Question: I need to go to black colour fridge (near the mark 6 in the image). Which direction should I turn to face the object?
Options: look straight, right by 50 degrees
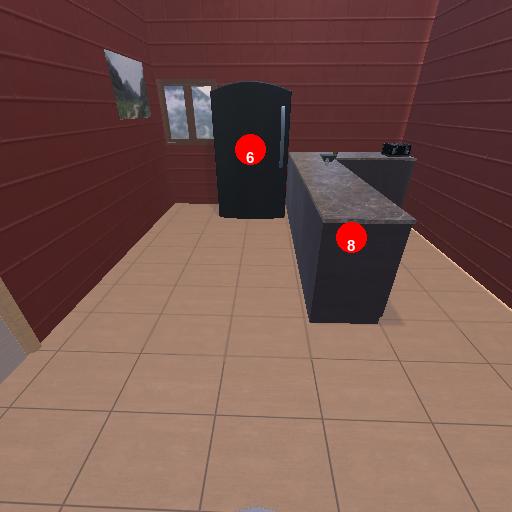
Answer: look straight